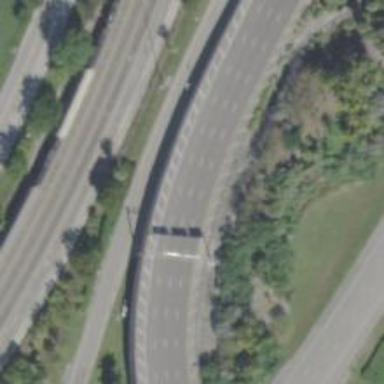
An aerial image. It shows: Asphalt motorway link.